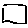
Label: square